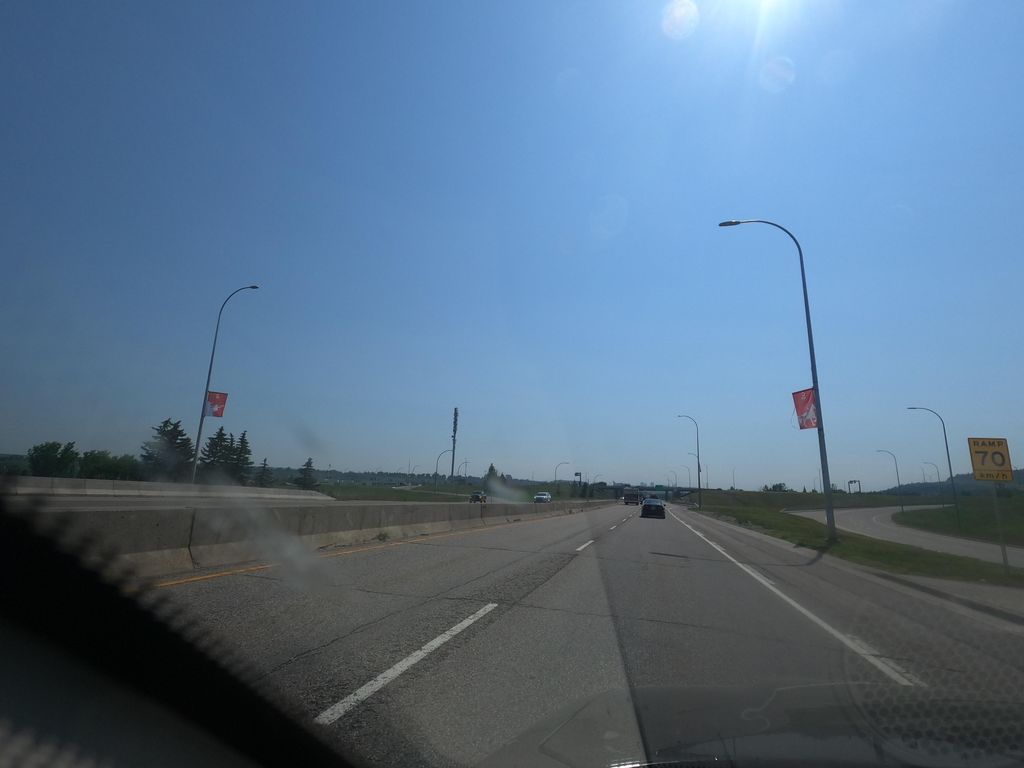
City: calgary